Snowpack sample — Buffalo Mountain, Silverthorne, Colorado, USA (2/22/26, 2:02 PM MST)
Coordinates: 39.622, -106.113
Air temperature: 33 °F
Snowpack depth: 63 cm
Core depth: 40 cm
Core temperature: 26.6 °F
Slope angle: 11°, slope face: 116°
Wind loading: low
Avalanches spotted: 0
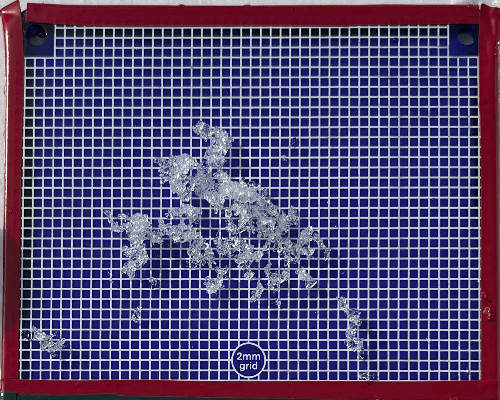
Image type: profile
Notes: In a firebreak similar to site 1, minimal wind loading with no spotted avalanches (not many faces in view though)